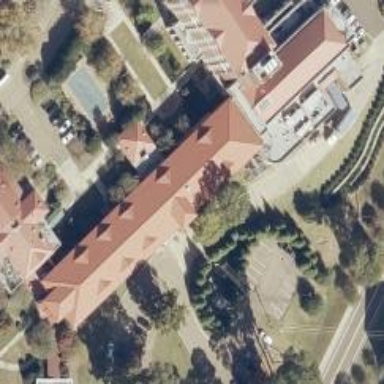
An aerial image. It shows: View of university building.